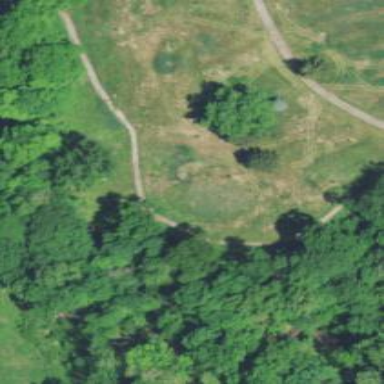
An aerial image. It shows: Golf hole.